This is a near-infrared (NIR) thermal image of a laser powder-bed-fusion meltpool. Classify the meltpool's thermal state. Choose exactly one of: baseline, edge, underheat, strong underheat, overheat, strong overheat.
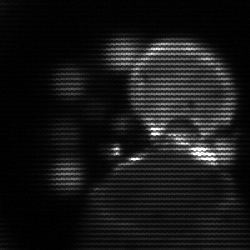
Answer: edge